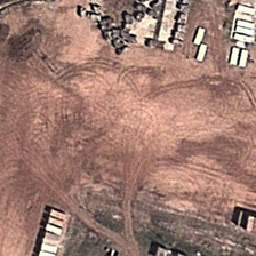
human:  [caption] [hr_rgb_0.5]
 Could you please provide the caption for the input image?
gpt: There are traces of cars on red clay.

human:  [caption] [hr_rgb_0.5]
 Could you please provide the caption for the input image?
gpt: Some white houses are located beside the bare fields.

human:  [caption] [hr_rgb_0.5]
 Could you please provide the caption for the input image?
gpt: A truck is working on the red field .

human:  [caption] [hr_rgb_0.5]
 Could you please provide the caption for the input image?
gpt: The red land was full of traces of cars.

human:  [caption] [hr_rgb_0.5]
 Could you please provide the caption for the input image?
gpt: Some white houses are beside the bare fields.